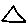
Label: triangle